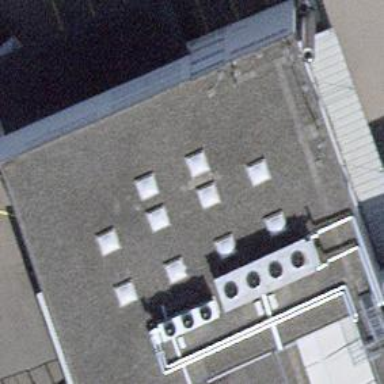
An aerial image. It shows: Bank building.